Question: I am using selenium to automate a mail verification process in a web application. I have a script already in place to login to gmail and read an activation mail received on the account. The script was perfectly working till yesterday but today I am facing a problem.
<URL>
Additional Screenshot of issue

Gmail is not allowing sign in if the browser is launched with selenium. Says,
> You're using a browser that Google doesn't recognize or that's setup in a way that we don't support.
- - - -
> Software used: "webdriverio": "^4.14.1", "wdio-cucumber-framework":
"^2.2.8"
Any help is appreciated.
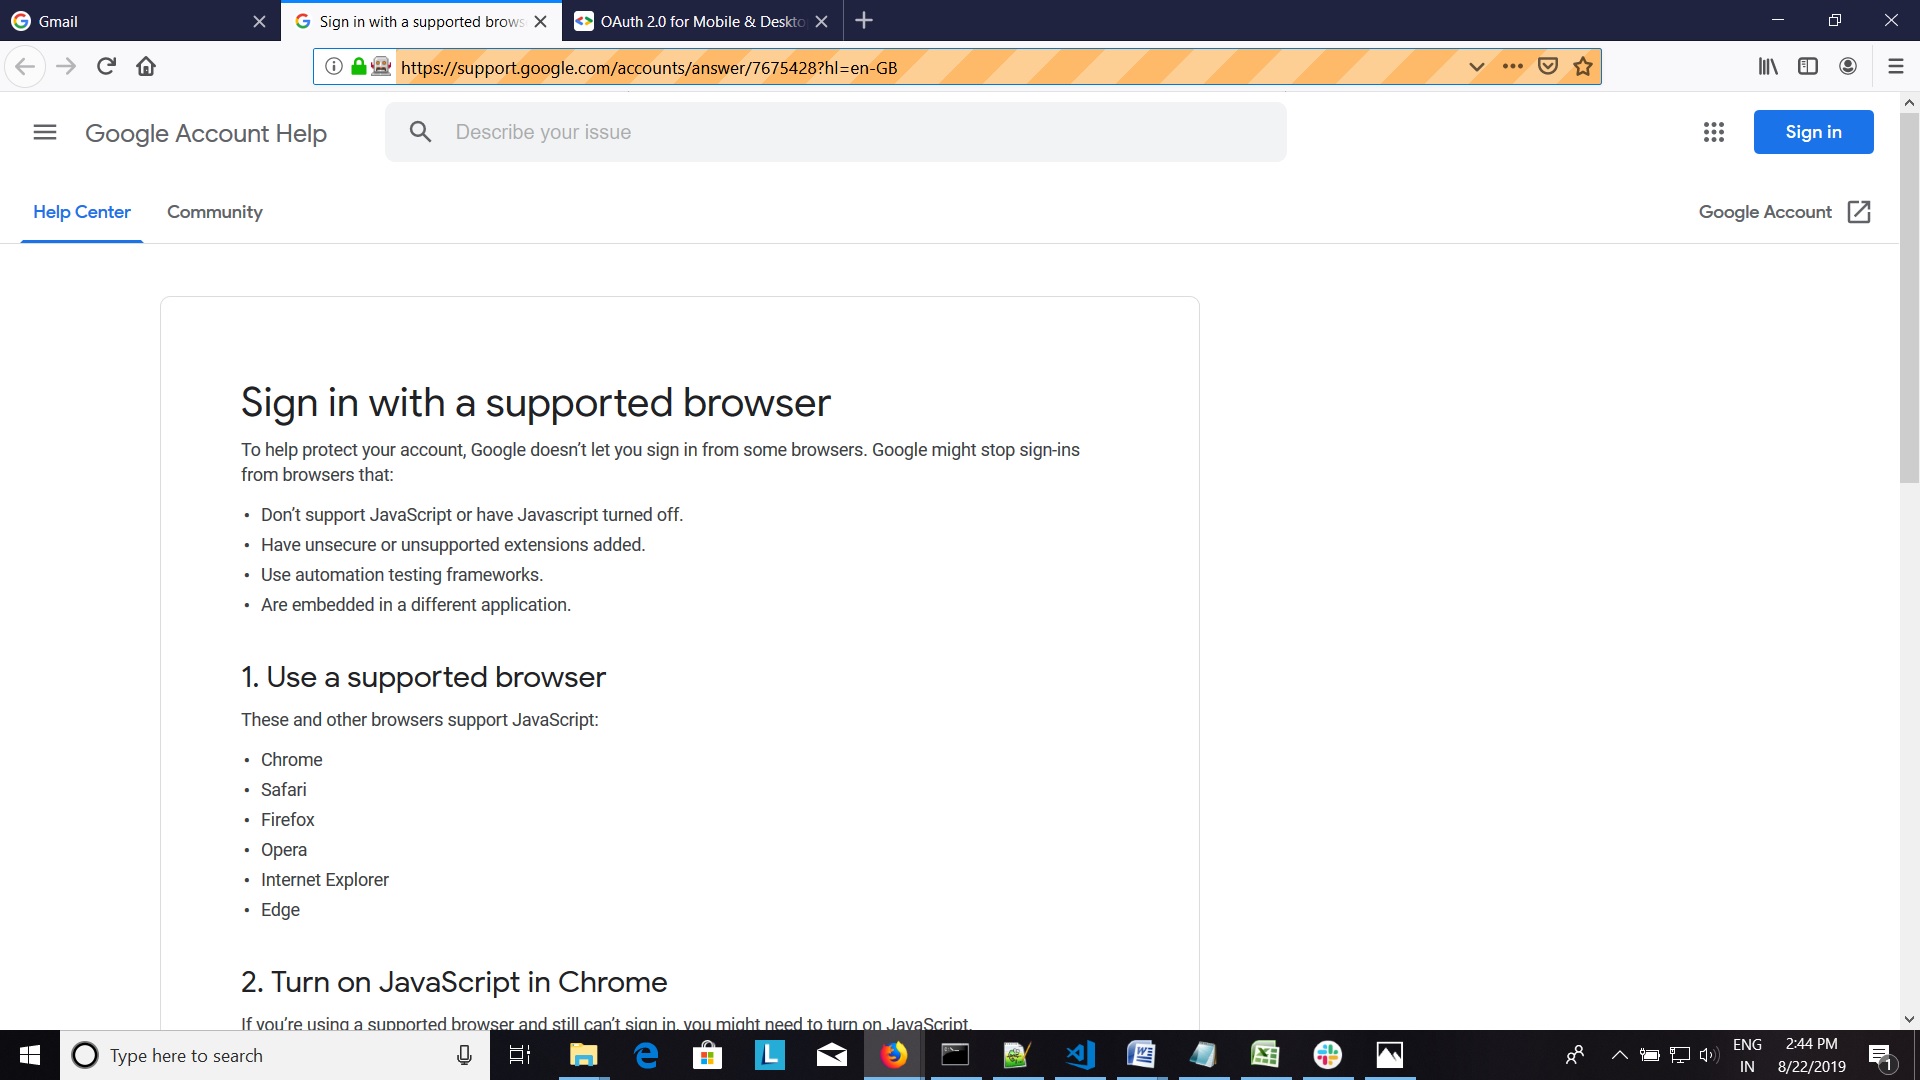
Answer: After some trial and error, found out that this issue happens only in a scenario when multiple gmail accounts have already been created from the same App/IP/Device. Google somehow is marking those accounts and blocks them if they are launched by automation frameworks/extensions.
Temporary Solutions:
- - <URL>-
My humble opinion is to entirely avoid automating the UI of third party Mail applications as you cannot predict how their UI and elements will change. They might block you from launching for security purposes and they have every right to do so!